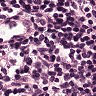
Metastatic tissue present: no